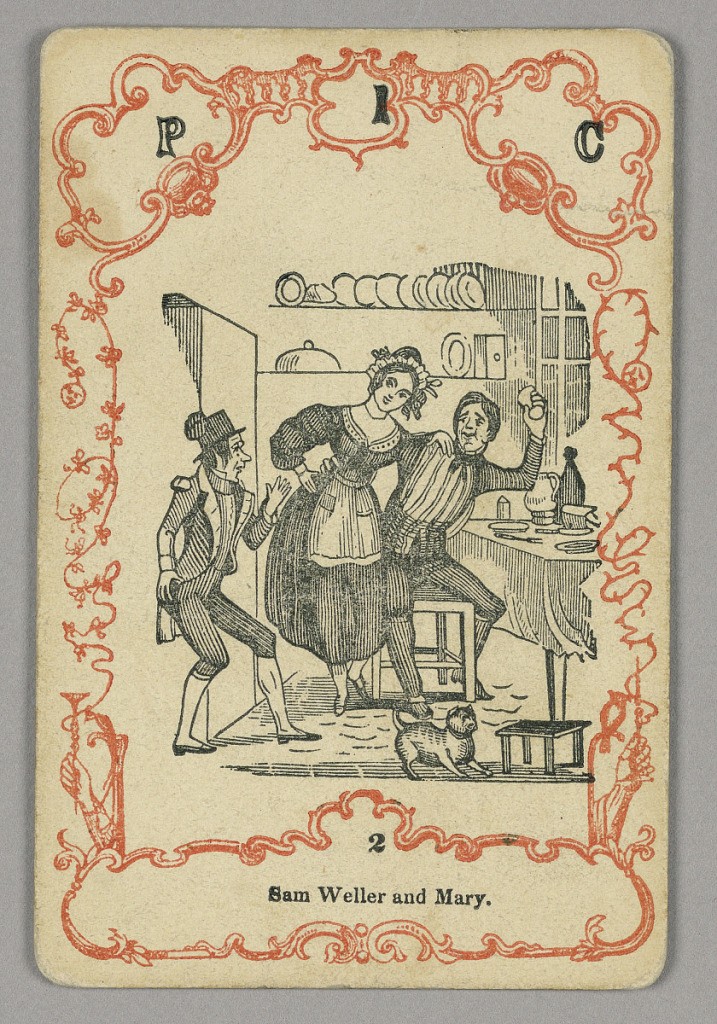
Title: Playing card
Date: ca. 1855
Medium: Red and black ink, paper
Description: At top: P 1 C; below central image: 2